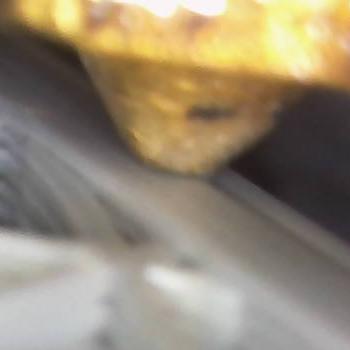
Flow rate: 184%